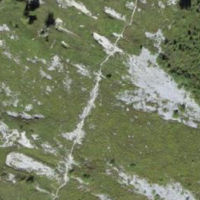
EUNIS habitat code: 23
Species observed at this site:
Campanula thyrsoides